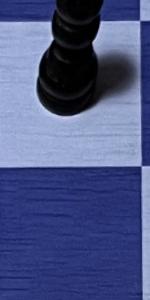
Label: Empty